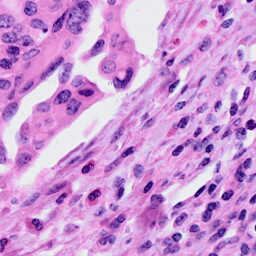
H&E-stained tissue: Cervix